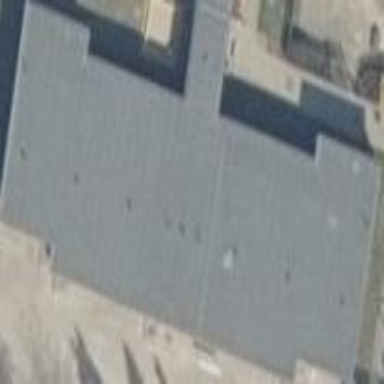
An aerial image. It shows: Kindergarten building.